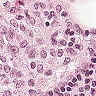
Metastatic tissue present: no